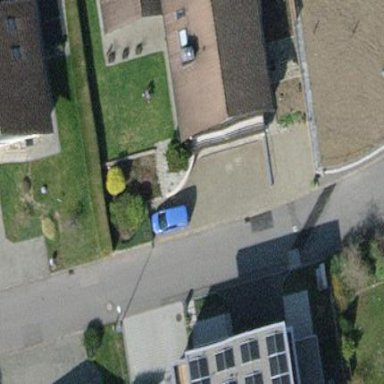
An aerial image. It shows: Building with gabled roof.